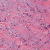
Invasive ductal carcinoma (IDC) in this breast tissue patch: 1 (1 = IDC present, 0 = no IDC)